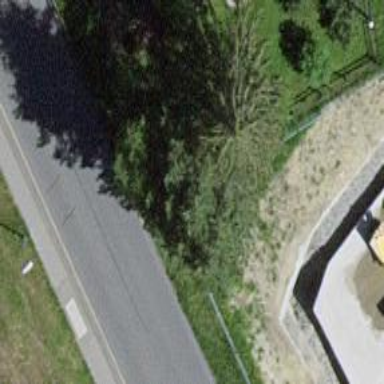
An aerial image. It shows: Street cabinet.